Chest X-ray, PA view. Patient: 80 years old, sex M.
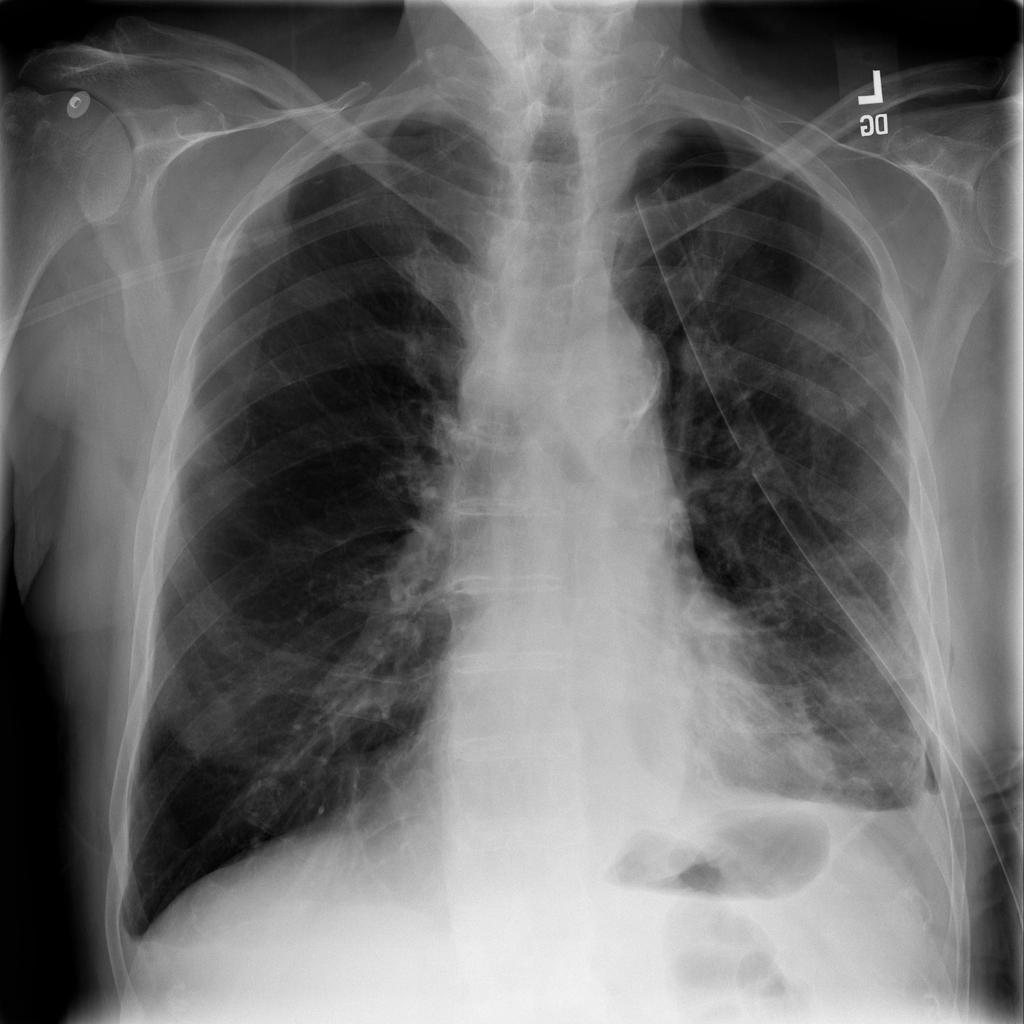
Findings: Effusion